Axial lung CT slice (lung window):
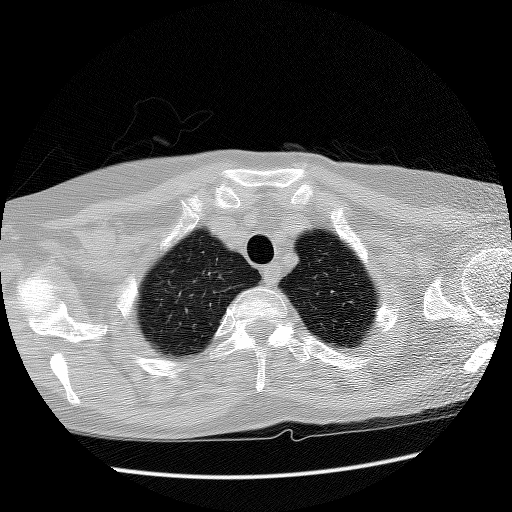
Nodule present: no